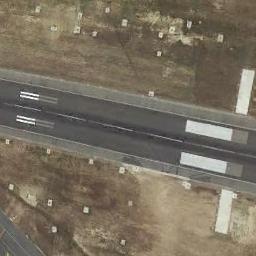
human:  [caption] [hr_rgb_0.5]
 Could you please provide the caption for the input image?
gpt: Next to the runway is brown bare ground with white short and thick markings on the runway .

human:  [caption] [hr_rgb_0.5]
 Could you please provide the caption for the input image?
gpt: There are vertical lines on the runway .

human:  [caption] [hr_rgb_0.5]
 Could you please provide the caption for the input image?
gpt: The runway with two aiming point markings goes through the clearing .

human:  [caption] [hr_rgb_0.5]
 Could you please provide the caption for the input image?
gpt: The runway is on the bare land .

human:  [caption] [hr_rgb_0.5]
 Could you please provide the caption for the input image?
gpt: There are brown bare land near the runway .